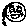
Label: smiley face